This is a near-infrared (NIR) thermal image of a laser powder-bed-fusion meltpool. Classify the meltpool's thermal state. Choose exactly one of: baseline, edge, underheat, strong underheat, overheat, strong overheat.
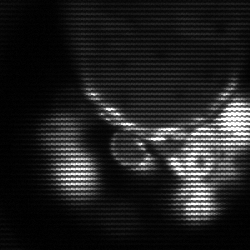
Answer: baseline